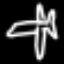
Label: airplane